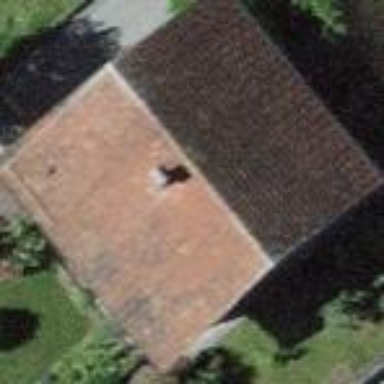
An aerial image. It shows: Detached building with gabled roof.